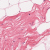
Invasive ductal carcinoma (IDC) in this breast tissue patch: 0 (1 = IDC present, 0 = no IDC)